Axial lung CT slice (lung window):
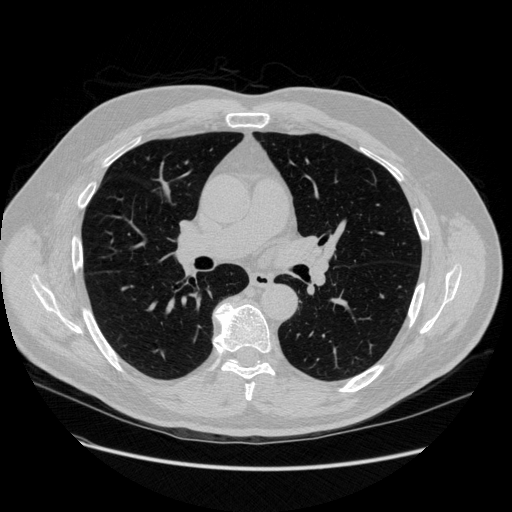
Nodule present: no